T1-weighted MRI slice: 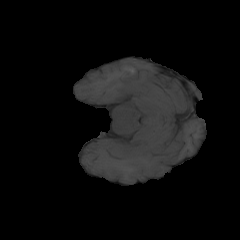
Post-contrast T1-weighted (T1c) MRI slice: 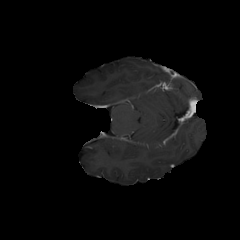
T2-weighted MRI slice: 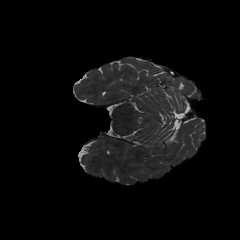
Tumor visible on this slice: no